Question: I've created a html template which i've said to 100% width, but it still seem to hide content at right side of the screen. The template is suppose to be embedded into a ios application using a webView. Below you can see how it looks:

'''
<!DOCTYPE html>
<html lang="en">
<head>
<meta charset="utf-8" />
<style type="text/css">
body{
font-family: 'PT Sans';
margin-left:0;
margin-right:0;
margin-top: 0;
width 100%;
}
.title_div{
padding-left:5px;
padding-right:5px;
font-size:16px;
width: 100%;
word-wrap: break-word;
}
.title_div p {
display: block;
}
h3{
font-size: 26px;
padding-left:5px;
word-wrap: break-word;
margin-top: 5px;
}
.main_image {
width: 100%;
height: 200px;
background-size: cover;
}
.main_image img{
width: auto;
height: auto;
}
</style>
</head>
<body>
<div class="main_image" style="background-image:url([[[main_image]]])" title="[[[alt_desc]]]"></div>
<h3>[[[title]]]</h3>
<div class="title_div">
<p>[[[full_text]]]</p>
</div>
</body>
</html>
'''
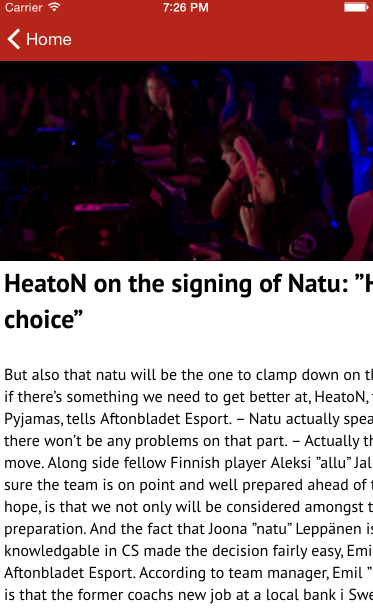
Answer: try to the set the webviews property to YES!